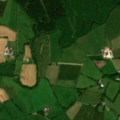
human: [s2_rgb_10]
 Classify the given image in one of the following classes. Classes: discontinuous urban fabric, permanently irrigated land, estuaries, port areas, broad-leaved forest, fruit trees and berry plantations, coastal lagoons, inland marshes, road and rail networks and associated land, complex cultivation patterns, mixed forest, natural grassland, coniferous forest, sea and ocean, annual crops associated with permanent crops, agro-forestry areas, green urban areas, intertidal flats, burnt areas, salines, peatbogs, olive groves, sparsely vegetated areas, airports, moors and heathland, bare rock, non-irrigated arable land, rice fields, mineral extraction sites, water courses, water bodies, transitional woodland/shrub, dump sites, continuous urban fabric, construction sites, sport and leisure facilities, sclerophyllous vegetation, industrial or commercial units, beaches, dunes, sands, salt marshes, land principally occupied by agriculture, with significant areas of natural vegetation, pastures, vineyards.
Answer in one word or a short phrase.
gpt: pastures, coniferous forest